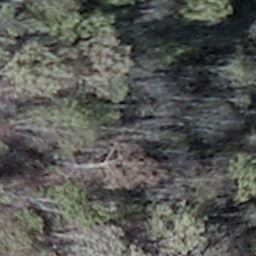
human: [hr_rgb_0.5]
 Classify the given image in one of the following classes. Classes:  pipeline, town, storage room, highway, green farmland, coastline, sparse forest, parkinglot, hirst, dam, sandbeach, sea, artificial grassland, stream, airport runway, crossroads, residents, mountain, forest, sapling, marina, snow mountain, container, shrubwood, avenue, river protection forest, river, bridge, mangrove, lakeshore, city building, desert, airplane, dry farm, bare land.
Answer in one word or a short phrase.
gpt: shrubwood